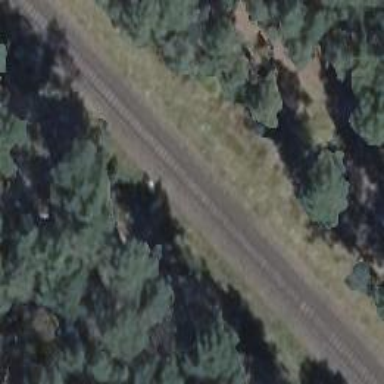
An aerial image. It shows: Railway milestone.